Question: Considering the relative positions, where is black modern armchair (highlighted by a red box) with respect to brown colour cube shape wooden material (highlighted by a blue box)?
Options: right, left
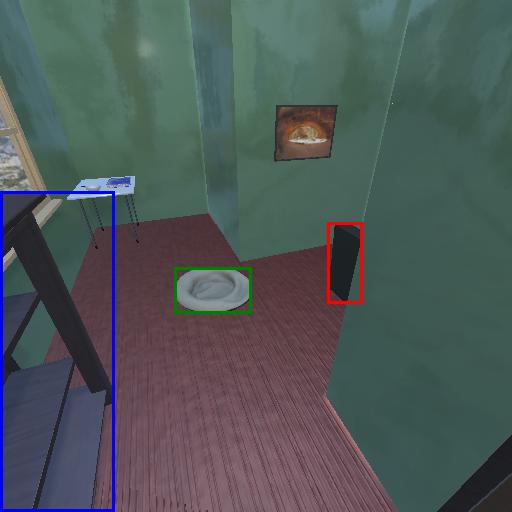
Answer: right